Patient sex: M
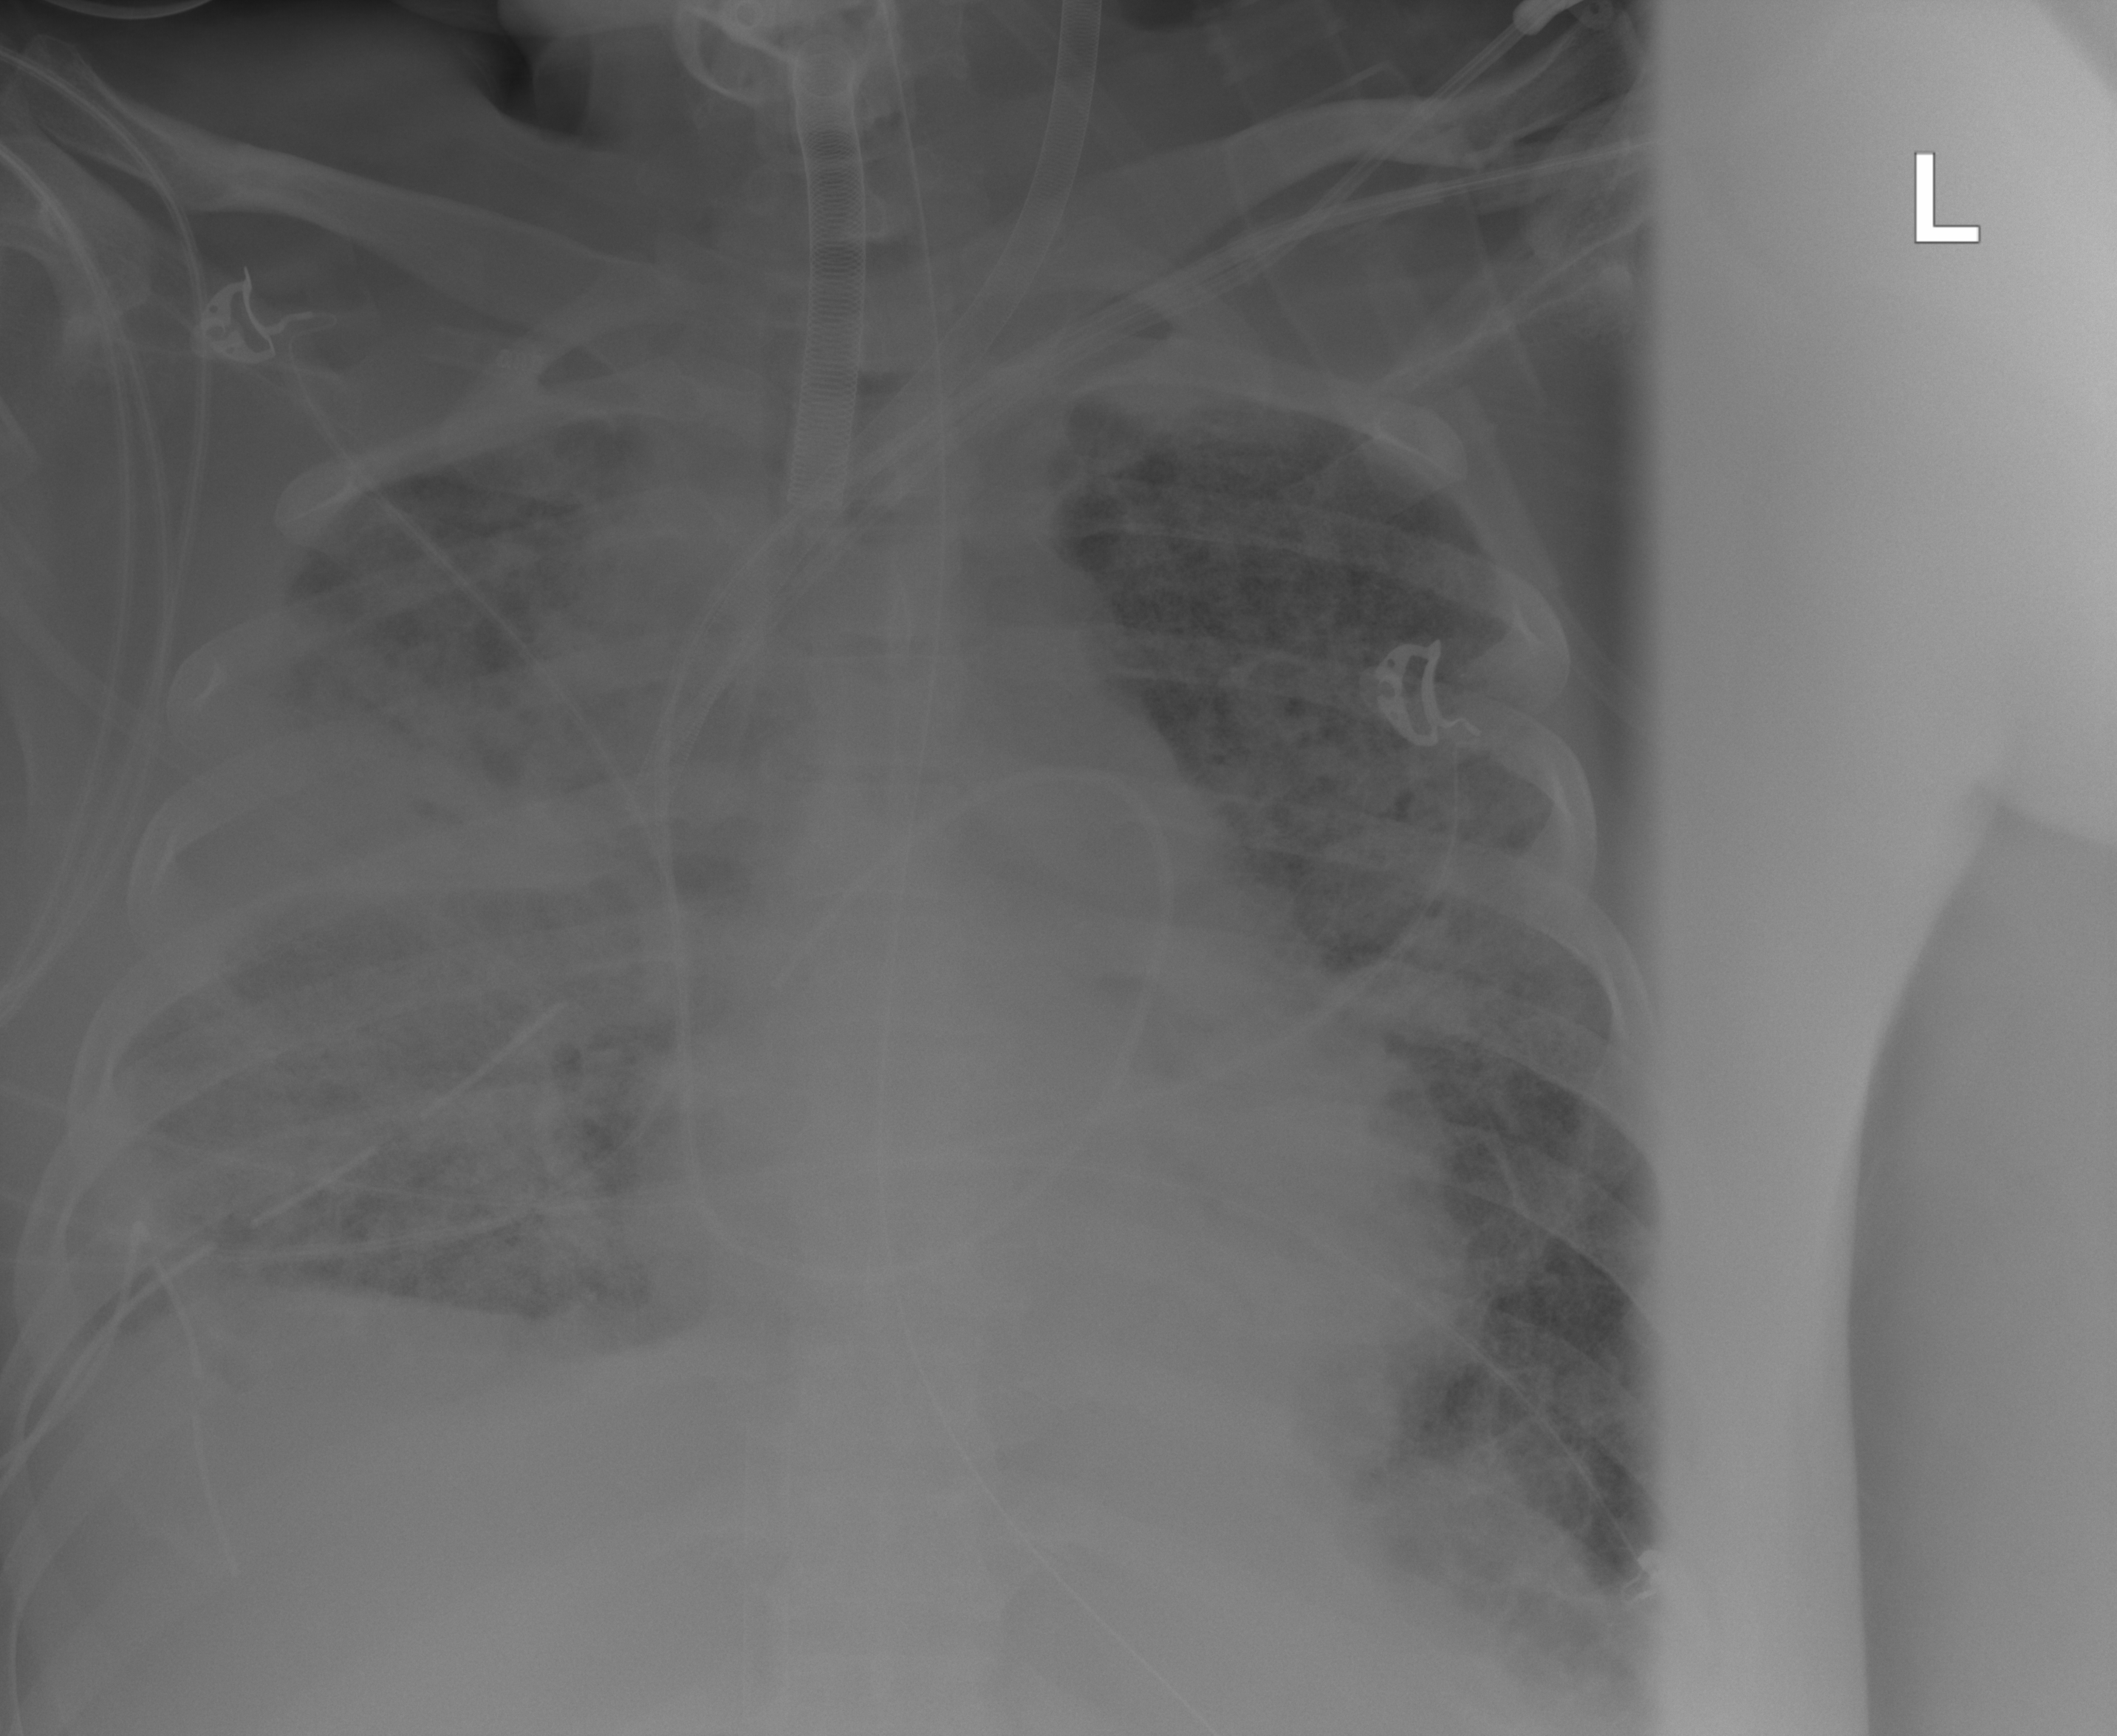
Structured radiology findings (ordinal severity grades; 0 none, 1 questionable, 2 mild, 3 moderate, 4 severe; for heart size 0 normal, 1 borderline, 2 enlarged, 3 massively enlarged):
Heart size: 1
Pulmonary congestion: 3
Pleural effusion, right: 2
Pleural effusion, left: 2
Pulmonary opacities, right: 4
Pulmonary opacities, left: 3
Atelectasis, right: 3
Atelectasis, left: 3